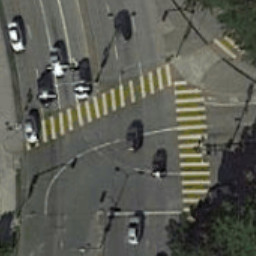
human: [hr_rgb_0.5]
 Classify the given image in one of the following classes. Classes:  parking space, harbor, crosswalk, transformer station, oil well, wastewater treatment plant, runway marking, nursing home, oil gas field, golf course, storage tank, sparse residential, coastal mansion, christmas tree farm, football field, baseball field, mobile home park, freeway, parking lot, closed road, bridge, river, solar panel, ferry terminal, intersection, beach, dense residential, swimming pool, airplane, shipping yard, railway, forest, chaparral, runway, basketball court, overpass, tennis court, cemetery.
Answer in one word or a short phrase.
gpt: crosswalk